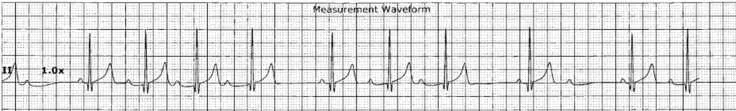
Irregular cardiac activity was noted on telemetry.
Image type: electrography (ekg)